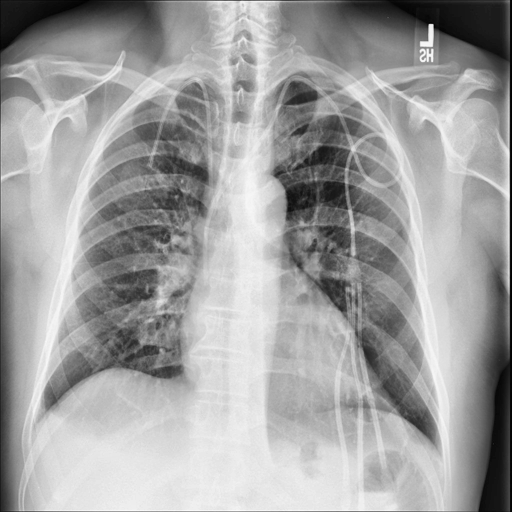
Finding: NORMAL